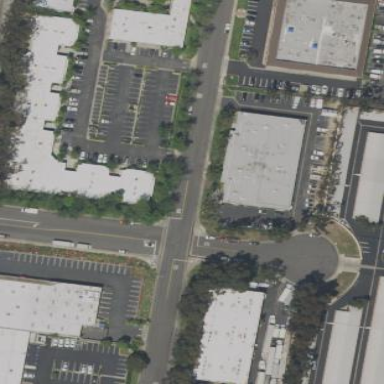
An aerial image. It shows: Commercial area.